You are looking at a signal-to-image encoding: consecutive vibration samples arranged as the rows of a grayscale square. What is the most likely bearing condition (normal, inner_race, outer_race, ball)?
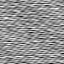
Answer: normal